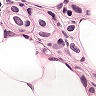
Metastatic tissue present: yes